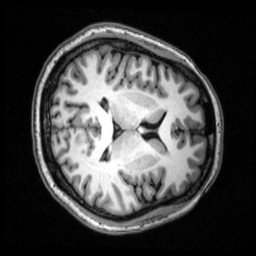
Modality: T1w
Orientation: axial
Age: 25
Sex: female
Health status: healthy
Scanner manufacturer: siemens
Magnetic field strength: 3 T
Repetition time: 2.53 s
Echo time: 0.00339 s